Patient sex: M
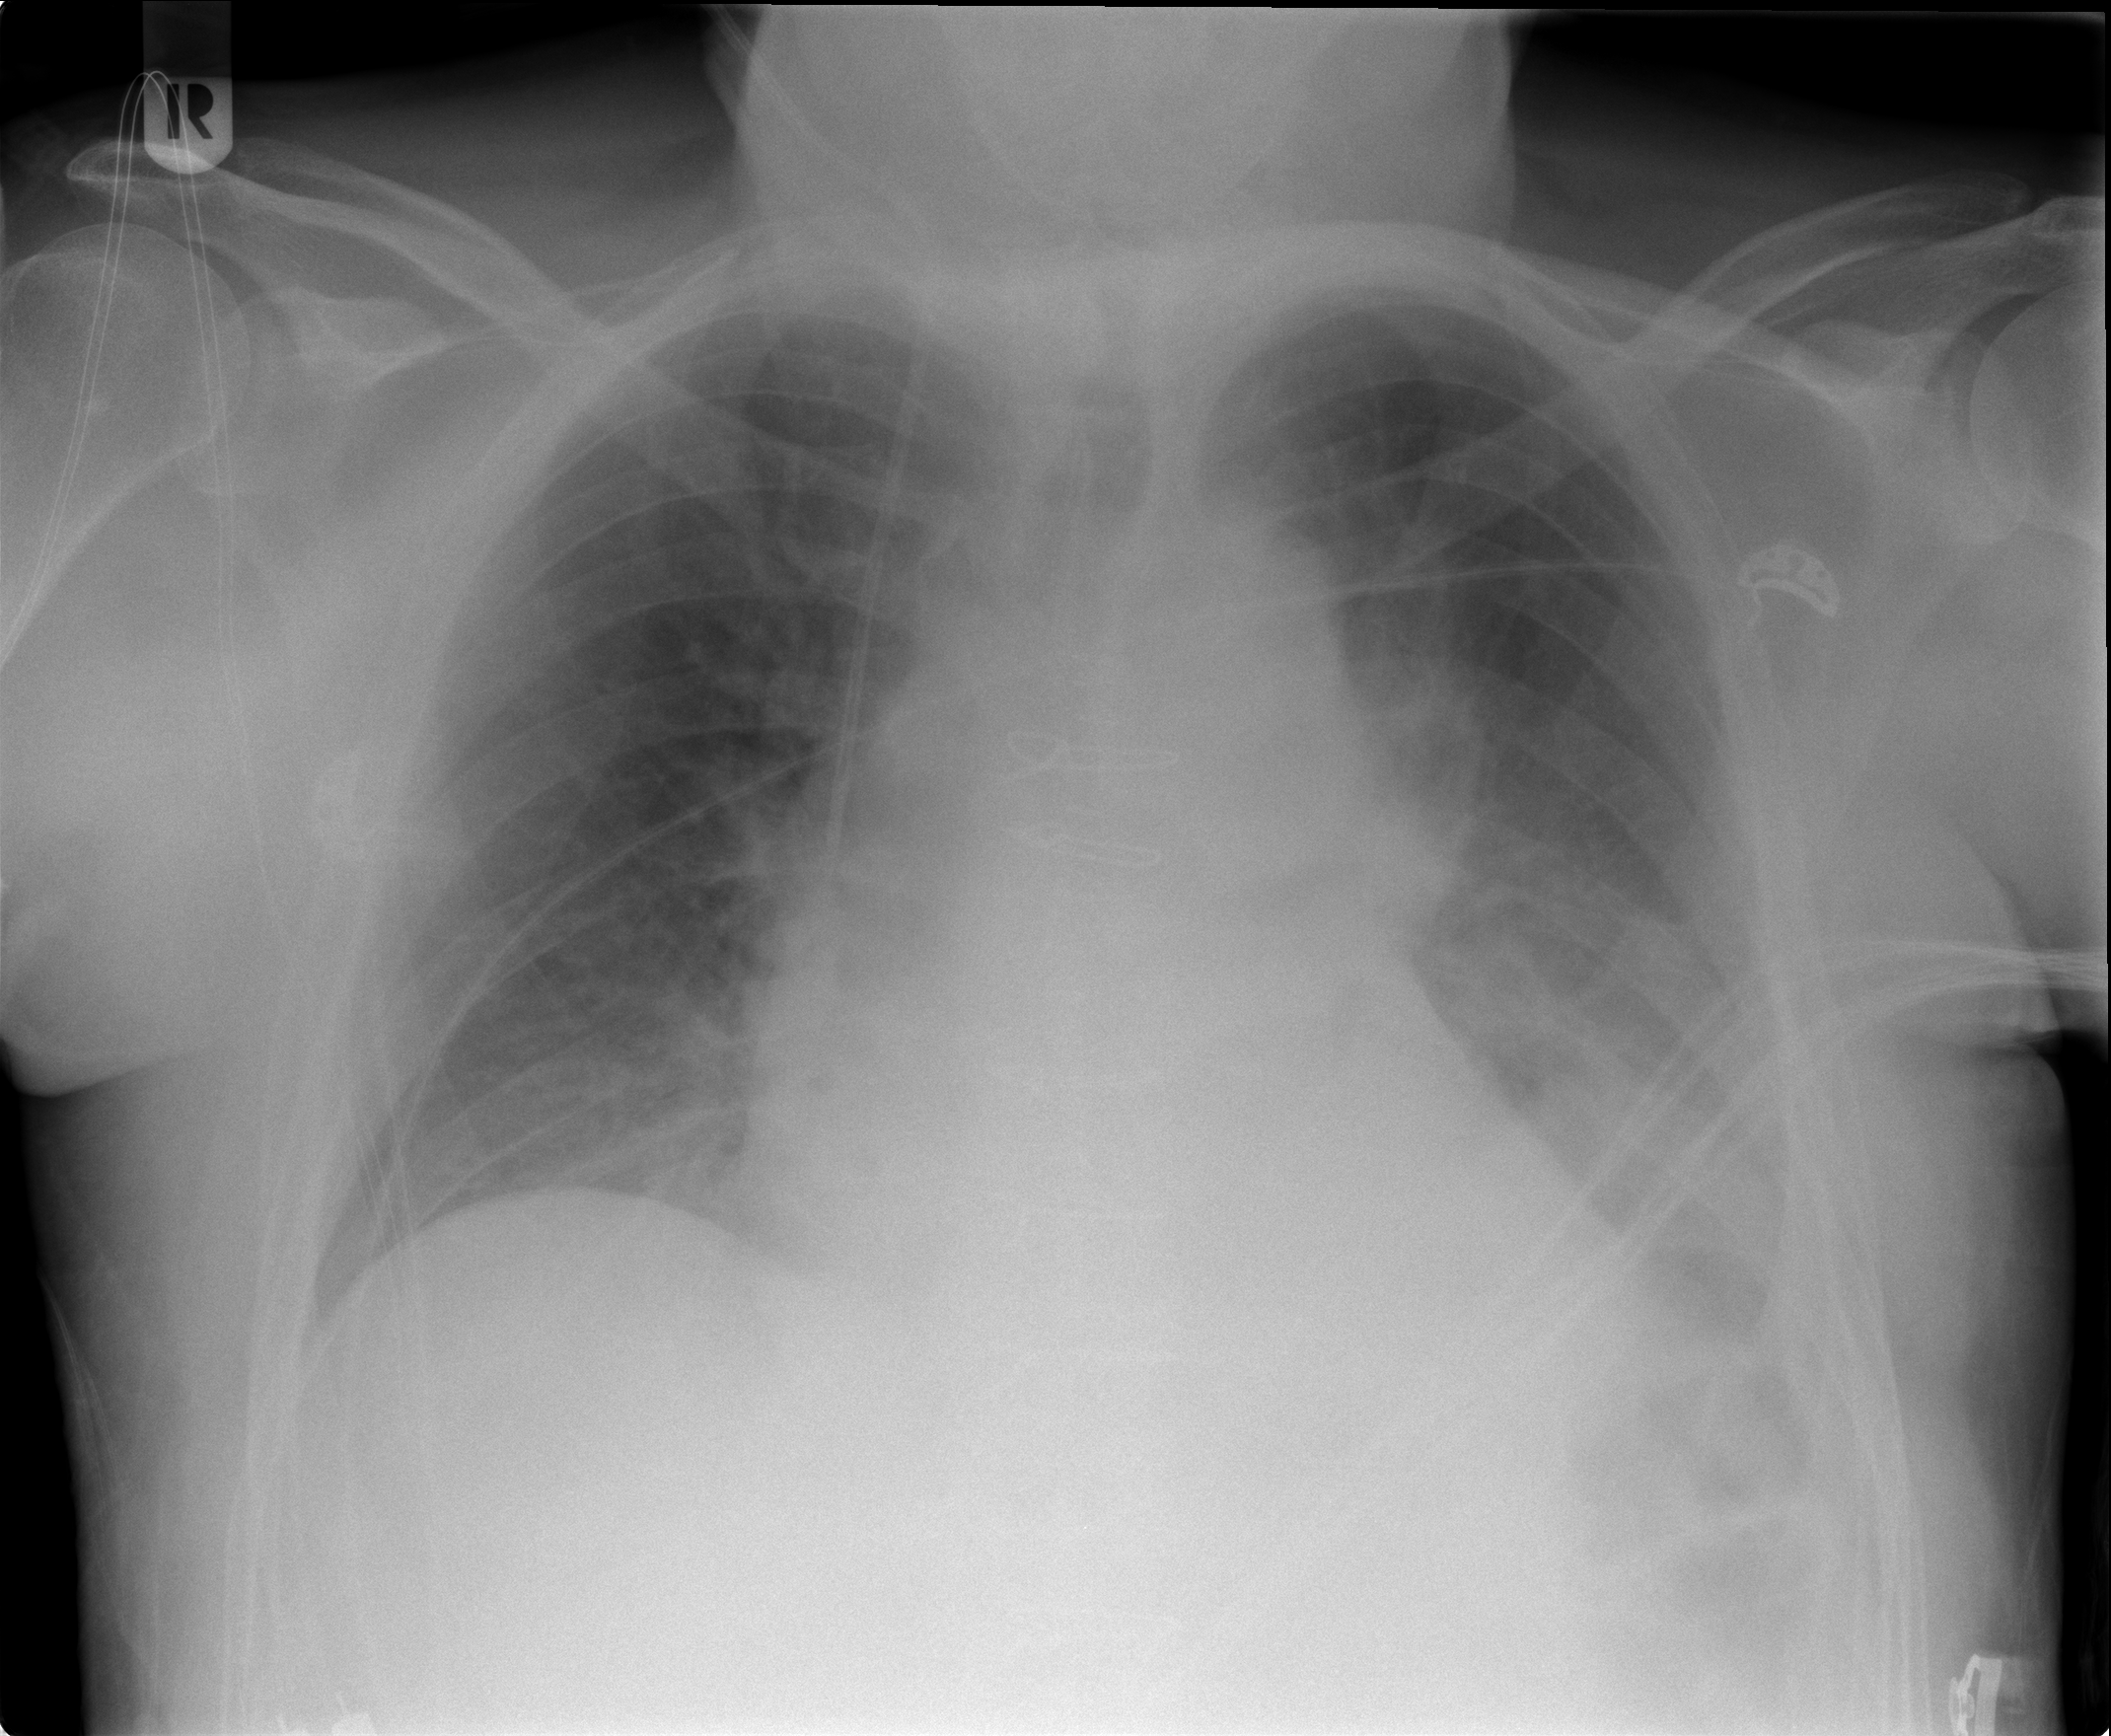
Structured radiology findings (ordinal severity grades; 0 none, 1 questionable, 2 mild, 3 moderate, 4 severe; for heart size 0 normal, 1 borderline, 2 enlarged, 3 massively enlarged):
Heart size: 2
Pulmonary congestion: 2
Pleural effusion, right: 0
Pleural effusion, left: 2
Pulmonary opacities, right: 0
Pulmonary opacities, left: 1
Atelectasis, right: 0
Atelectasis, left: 3